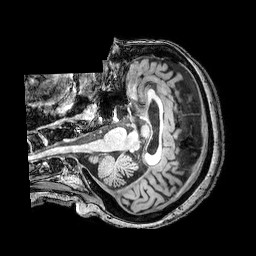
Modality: T1w
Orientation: axial
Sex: female
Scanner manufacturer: philips
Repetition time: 0.008084 s
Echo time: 0.0037 s